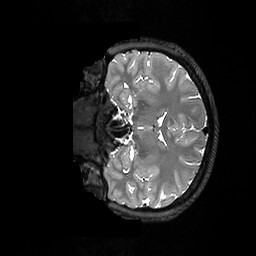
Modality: T2w
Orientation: coronal
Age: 23
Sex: female
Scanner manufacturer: ge
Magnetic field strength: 3 T
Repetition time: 3.202 s
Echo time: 0.06609 s